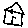
Label: house